Question: I want to run WPF application in fullscreen mode. For that I used the following code from <URL>:
'''
class WinApi
{
[DllImport("user32.dll", EntryPoint = "GetSystemMetrics")]
public static extern int GetSystemMetrics(int which);
[DllImport("user32.dll")]
public static extern void
SetWindowPos(IntPtr hwnd, IntPtr hwndInsertAfter,
int X, int Y, int width, int height, uint flags);
private const int SM_CXSCREEN = 0;
private const int SM_CYSCREEN = 1;
private static IntPtr HWND_TOP = IntPtr.Zero;
private const int SWP_SHOWWINDOW = 64; // 0x0040
public static int ScreenX
{
get { return GetSystemMetrics(SM_CXSCREEN);}
}
public static int ScreenY
{
get { return GetSystemMetrics(SM_CYSCREEN);}
}
public static void SetWinFullScreen(IntPtr hwnd)
{
SetWindowPos(hwnd, HWND_TOP, 0, 0, ScreenX, ScreenY, SWP_SHOWWINDOW);
}
}
'''
In main .cs file I wrote the following code:
'''
private void window1_KeyUp(object sender, KeyEventArgs e)
{
if(e.Key == Key.F)
{
if(!isFullScreen)
{
height = mePlayer.Height;
width = mePlayer.Width;
this.BorderThickness = new Thickness(0.0);
this.Background = new SolidColorBrush(Colors.Black);
this.WindowStyle = WindowStyle.None;
this.WindowState = WindowState.Maximized;
this.Topmost = true;
WinApi.SetWinFullScreen(new WindowInteropHelper(this).Handle);
isFullScreen = !isFullScreen;
}
else
{
this.Topmost = false;
this.Background = new SolidColorBrush(Colors.White);
this.WindowStyle = WindowStyle.SingleBorderWindow;
isFullScreen = !isFullScreen;
}
}
}
'''
The problem is that when I switch to fullscreen, I get this border around the window as shown in the screenshot below:

How to remove that border? Another issue is a thin dotted border around the window after restore to its original state. How to remove that also?
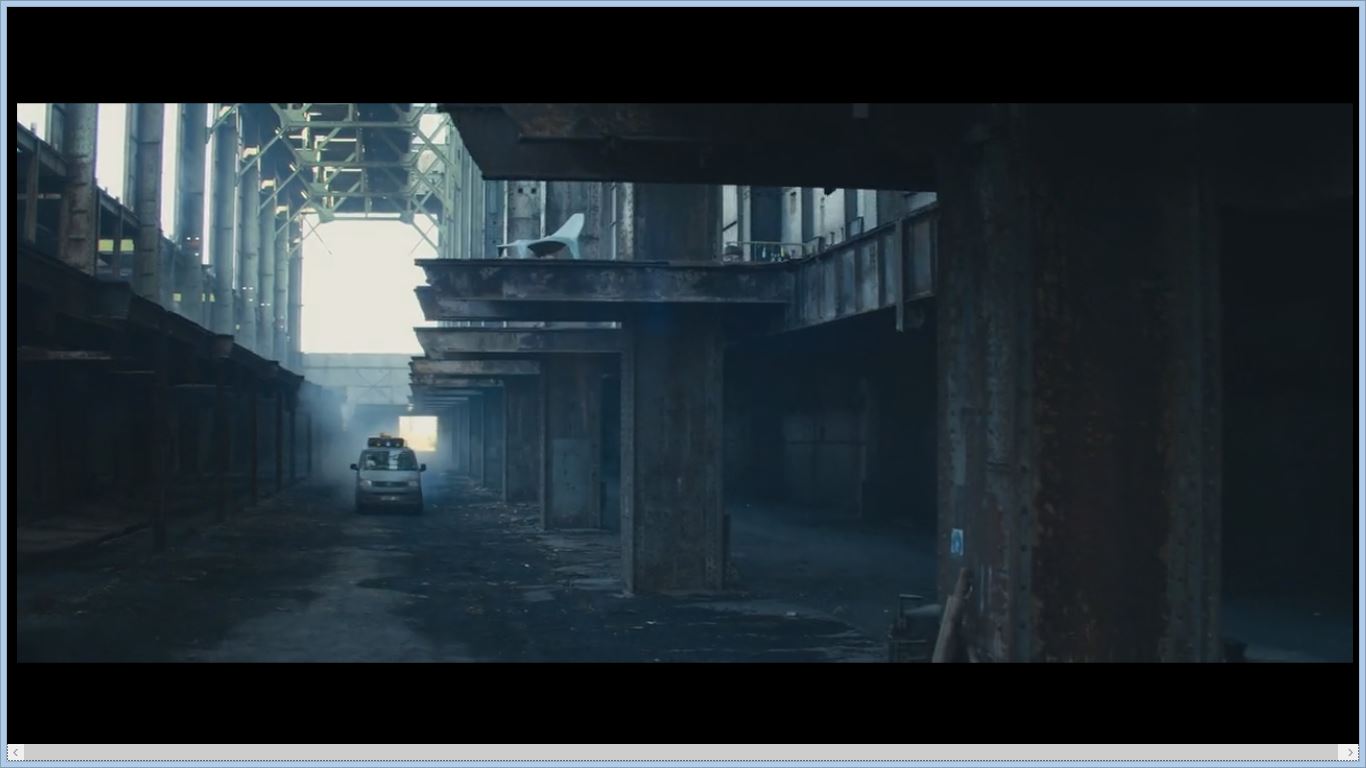
Answer: Create a new WPF-Application and use the following code for MainWindow
'''
<Window x:Class="WpfApplication1.MainWindow"
xmlns="http://schemas.microsoft.com/winfx/2006/xaml/presentation"
xmlns:x="http://schemas.microsoft.com/winfx/2006/xaml"
Title="MainWindow" Height="350" Width="525"
KeyDown="KeyHandler_F"
AllowsTransparency="True" WindowStyle="None"
>
<Grid>
<Grid.RowDefinitions>
<RowDefinition Height="200" />
<RowDefinition Height="*" />
</Grid.RowDefinitions>
<TextBlock
Grid.Row="0"
VerticalAlignment="Center"
HorizontalAlignment="Center">
Press <Run FontSize="60" Foreground="Red">F</Run> to toggle between Fullscreen and Window-Screen
</TextBlock>
<TextBlock Grid.Row="1" Margin="10" TextWrapping="Wrap">You will need to create your own Title-Bar and Minimize/ Maximize/ Close Buttons on the Window as seen in Microsoft Visual Studio 2013. Alternatively you can create a new Window when switching to FullScreen</TextBlock>
</Grid>
</Window>
'''
'''
using System;
using System.Collections.Generic;
using System.Linq;
using System.Text;
using System.Threading.Tasks;
using System.Windows;
using System.Windows.Controls;
using System.Windows.Data;
using System.Windows.Documents;
using System.Windows.Input;
using System.Windows.Media;
using System.Windows.Media.Imaging;
using System.Windows.Navigation;
using System.Windows.Shapes;
namespace WpfApplication1
{
/// <summary>
/// Interaction logic for MainWindow.xaml
/// </summary>
public partial class MainWindow : Window
{
public MainWindow()
{
InitializeComponent();
}
private void Button_Click(object sender, RoutedEventArgs e)
{
this.ToggleWindow();
}
private void KeyHandler_F(object sender, KeyEventArgs e)
{
if(e.Key == Key.F)
{
this.ToggleWindow();
}
}
private void ToggleWindow()
{
switch (this.WindowState)
{
case (WindowState.Maximized):
{
this.WindowState = WindowState.Normal;
}
break;
default:
{
this.WindowState = WindowState.Maximized;
}
break;
}
}
}
}
'''
The Window will behave like this:

Both are screenshots of my entire screen